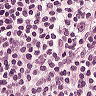
Metastatic tissue present: no